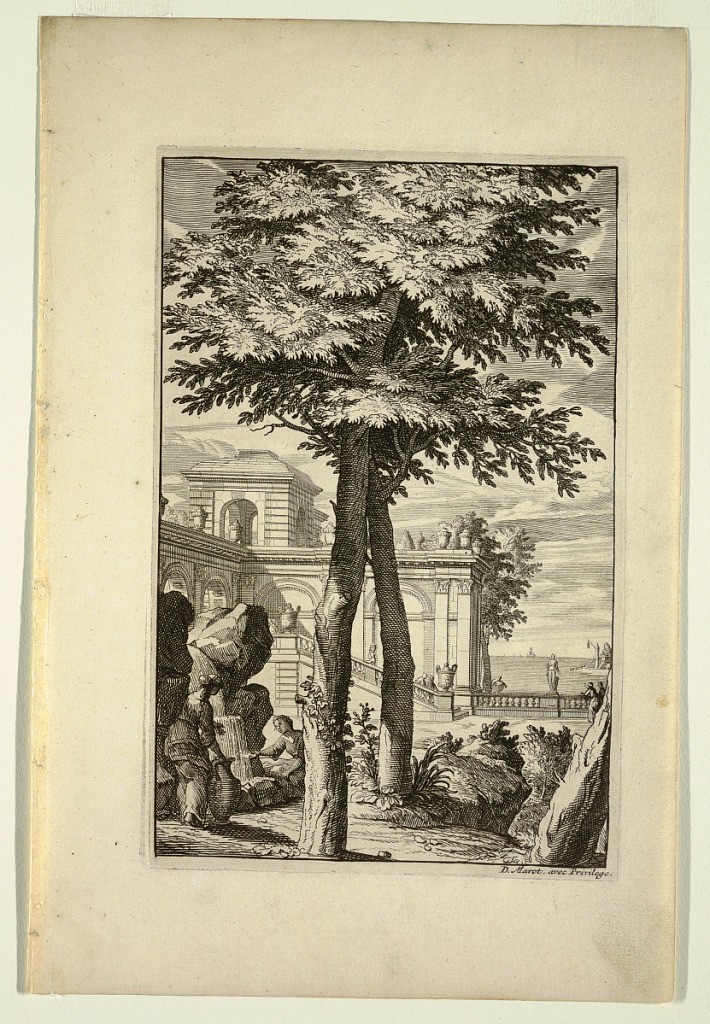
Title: Plate in Nouveaux Livre de Paysages (New Book of Landscapes)
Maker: Daniel Marot, French, active in the Netherlands and England, 1661–1752
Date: ca. 1700
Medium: Etching and engraving on white laid paper
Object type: Print
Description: At the center, there is a large tree, under which sits a woman holding out a pan for water, next to her, a second woman waiting to fill her amphora with water from a waterfall on the left. The background is composed of architecture and people throughout.